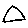
Label: triangle